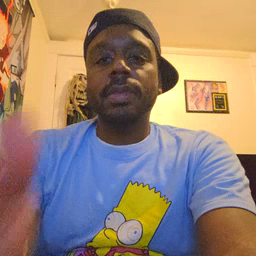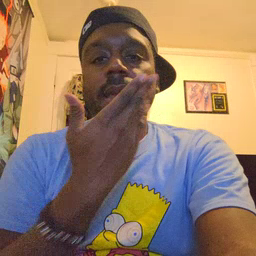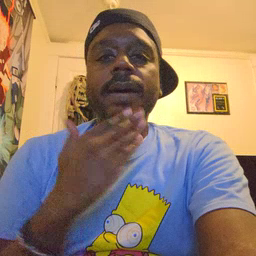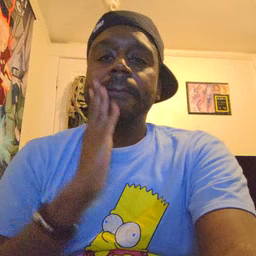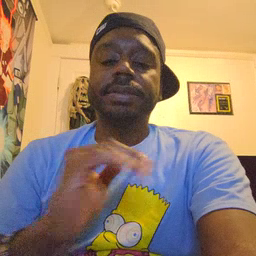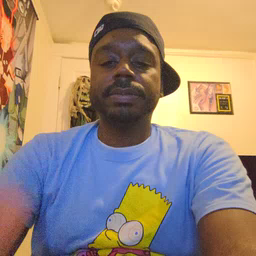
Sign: napkin